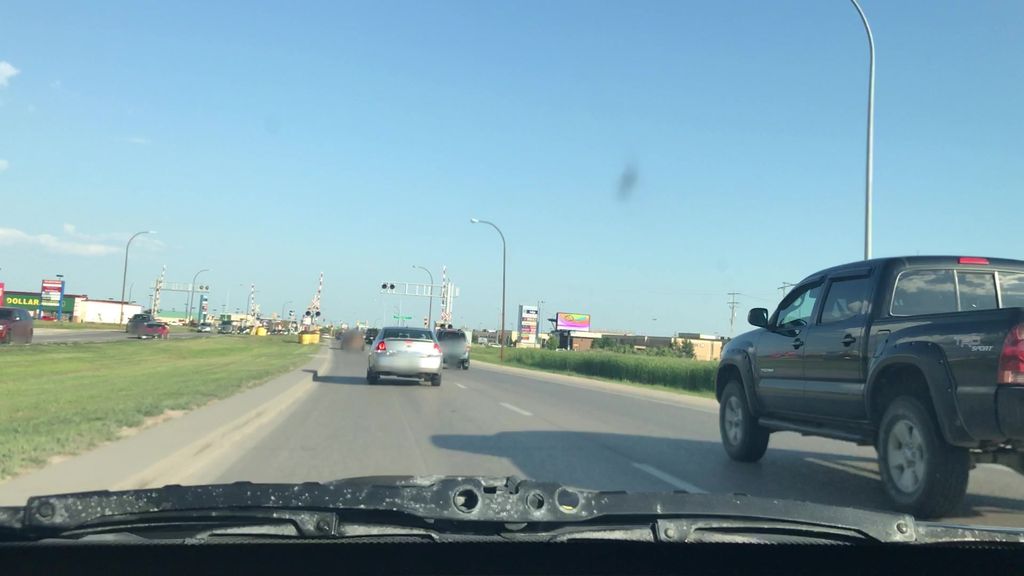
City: winnipeg